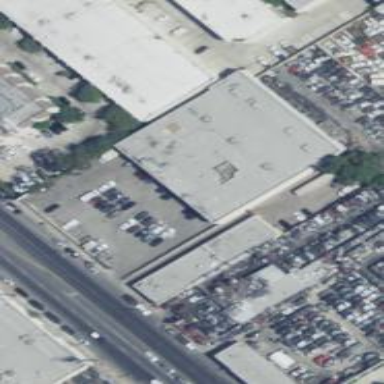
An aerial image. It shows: Warehouse.